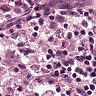
Metastatic tissue present: yes